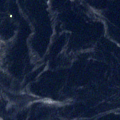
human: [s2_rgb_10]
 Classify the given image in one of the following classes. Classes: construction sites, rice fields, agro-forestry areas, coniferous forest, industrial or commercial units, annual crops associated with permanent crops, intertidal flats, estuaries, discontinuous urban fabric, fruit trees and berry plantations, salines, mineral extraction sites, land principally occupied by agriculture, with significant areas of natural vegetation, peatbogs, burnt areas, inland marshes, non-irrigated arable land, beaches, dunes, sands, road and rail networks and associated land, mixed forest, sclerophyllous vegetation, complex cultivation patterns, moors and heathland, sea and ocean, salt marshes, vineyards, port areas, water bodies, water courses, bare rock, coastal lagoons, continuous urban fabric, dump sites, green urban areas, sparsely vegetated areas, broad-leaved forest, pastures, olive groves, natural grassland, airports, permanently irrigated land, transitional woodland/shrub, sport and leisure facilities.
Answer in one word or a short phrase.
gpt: water bodies